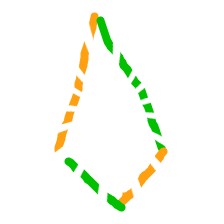
Shape: kite